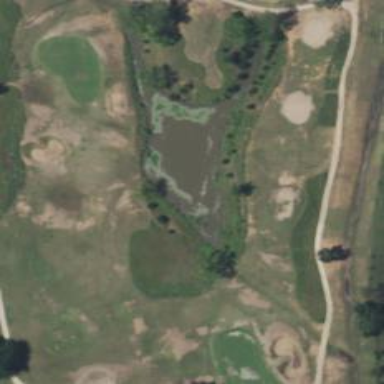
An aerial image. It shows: Rough area in golf course.